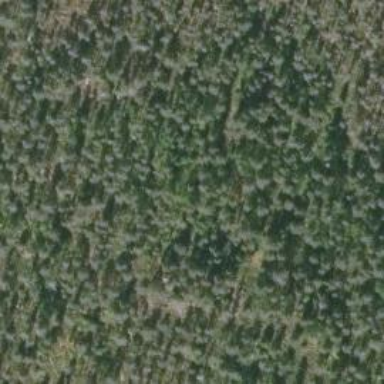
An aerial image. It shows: Woodland with needle-leaved trees.